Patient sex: M
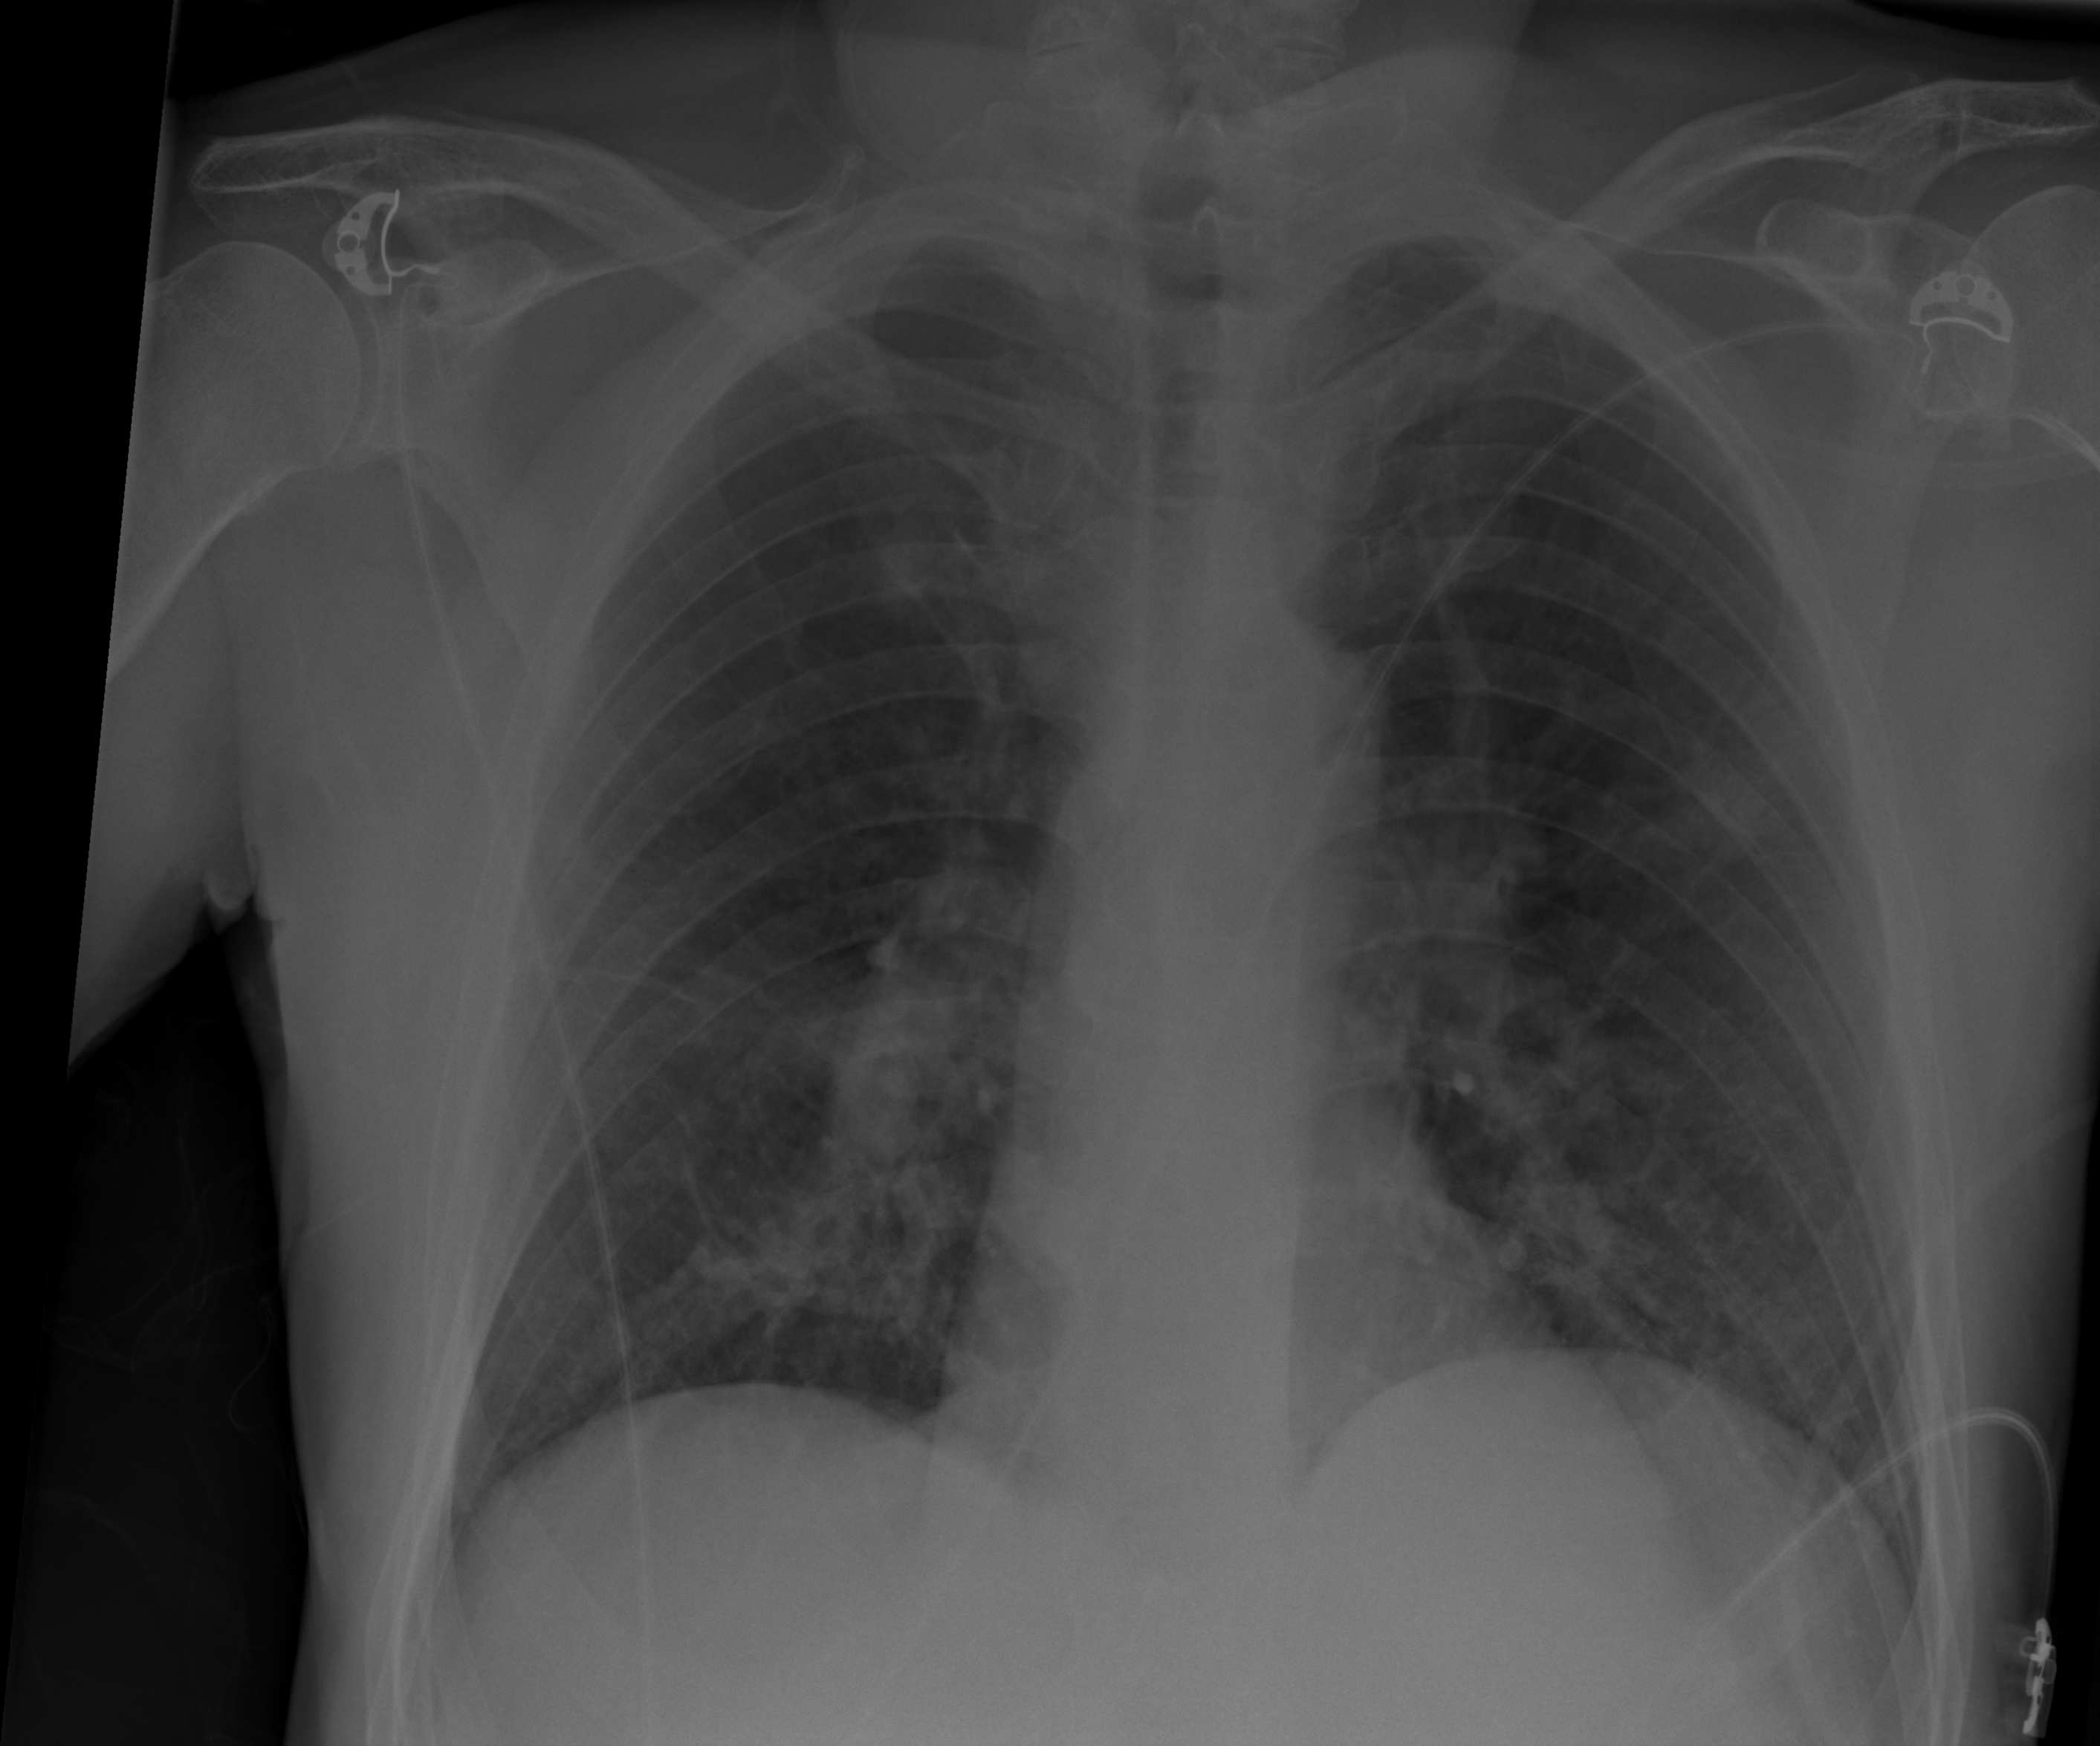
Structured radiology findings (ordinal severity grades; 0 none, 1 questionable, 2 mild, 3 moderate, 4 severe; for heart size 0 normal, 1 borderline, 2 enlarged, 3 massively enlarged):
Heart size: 0
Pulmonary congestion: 0
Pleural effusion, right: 0
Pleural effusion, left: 0
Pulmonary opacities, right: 0
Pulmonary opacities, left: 0
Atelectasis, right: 2
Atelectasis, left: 2